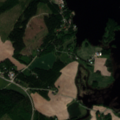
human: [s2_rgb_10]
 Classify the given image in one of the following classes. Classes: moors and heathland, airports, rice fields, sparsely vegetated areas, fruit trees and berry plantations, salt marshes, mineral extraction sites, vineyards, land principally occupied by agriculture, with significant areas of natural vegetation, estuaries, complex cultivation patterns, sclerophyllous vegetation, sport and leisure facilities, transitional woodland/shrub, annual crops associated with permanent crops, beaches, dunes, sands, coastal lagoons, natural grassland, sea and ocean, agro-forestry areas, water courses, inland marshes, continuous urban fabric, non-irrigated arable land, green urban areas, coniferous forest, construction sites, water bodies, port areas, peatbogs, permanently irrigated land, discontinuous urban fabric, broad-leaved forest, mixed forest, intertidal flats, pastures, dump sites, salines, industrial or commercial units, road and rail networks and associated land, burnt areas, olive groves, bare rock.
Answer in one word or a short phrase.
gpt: land principally occupied by agriculture, with significant areas of natural vegetation, coniferous forest, water bodies